Field crop: tomato
Growth stage: 2
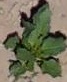
Species: solanum